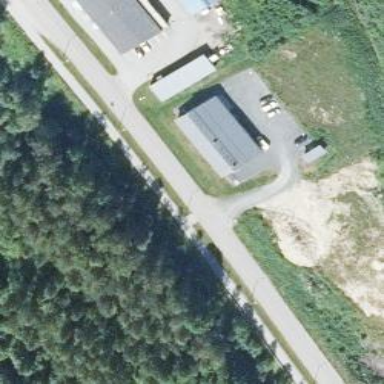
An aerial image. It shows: Veterinary facility.